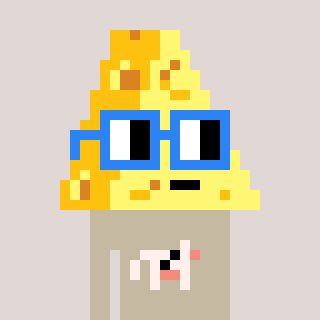
a pixel art character with square blue glasses, a cheese-shaped head and a bege-colored body on a warm background